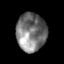
Tissue: skin
Cell type: Epithelial cells
Senescence score: 0.2519
Nuclear area (px): 1122
Mean DAPI intensity: 120.248